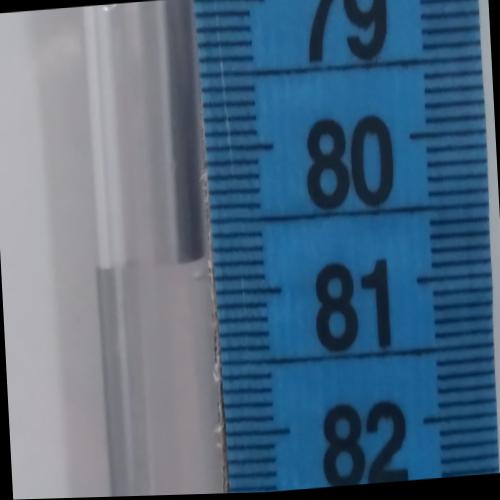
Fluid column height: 80.8 cm